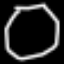
Label: octagon